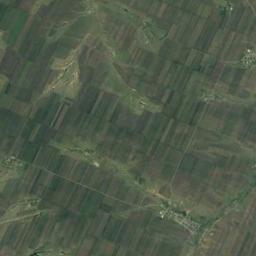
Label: rectangular_farmland